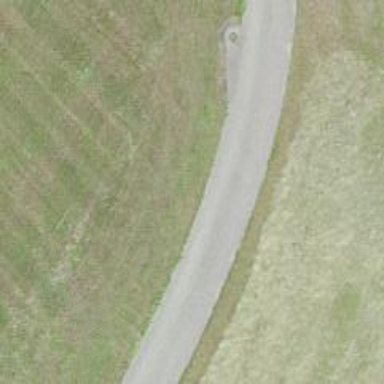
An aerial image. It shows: Well-maintained track road with grade 1 tracktype.